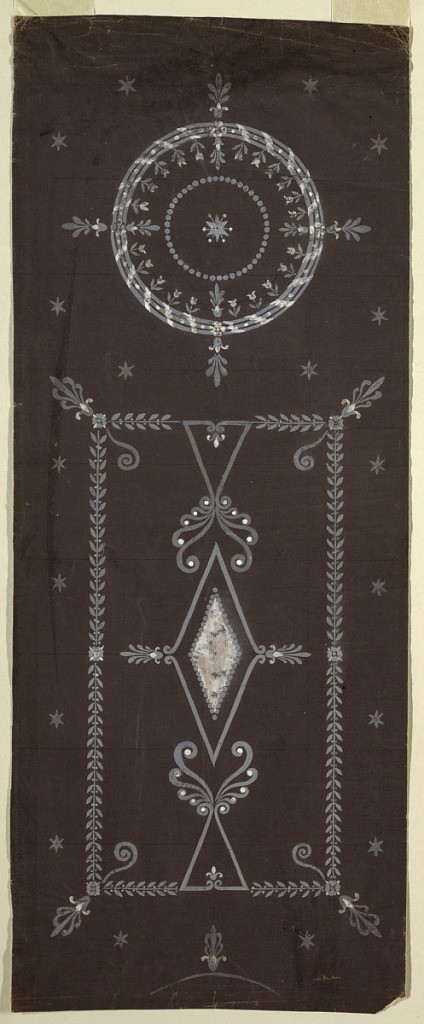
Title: Design for Woven Corner with Neoclassical Motifs
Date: ca. 1820
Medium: Brush and gouache on laid paper
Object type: Drawing
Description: Vertical composition with two motifs rendered in white gouache--one circular and one rectangular--surrounded by stars.  The larger, rectangular motif consists of an oblong shape formed by boughs with a lozenge and palmettes inside.  The smaller, circular motif consists of an abstract wreath with small plants and blossoms on its inner perimeter with palmettes at each of the cardinal axes.